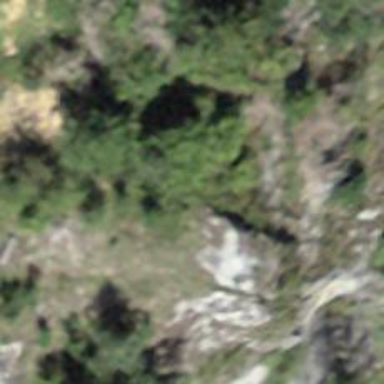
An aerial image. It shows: Cliff in nature.